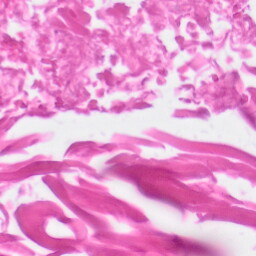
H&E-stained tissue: Skin